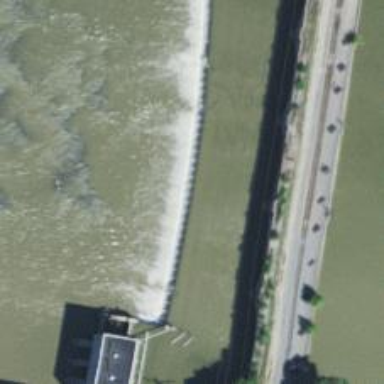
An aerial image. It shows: Weir along the waterway.